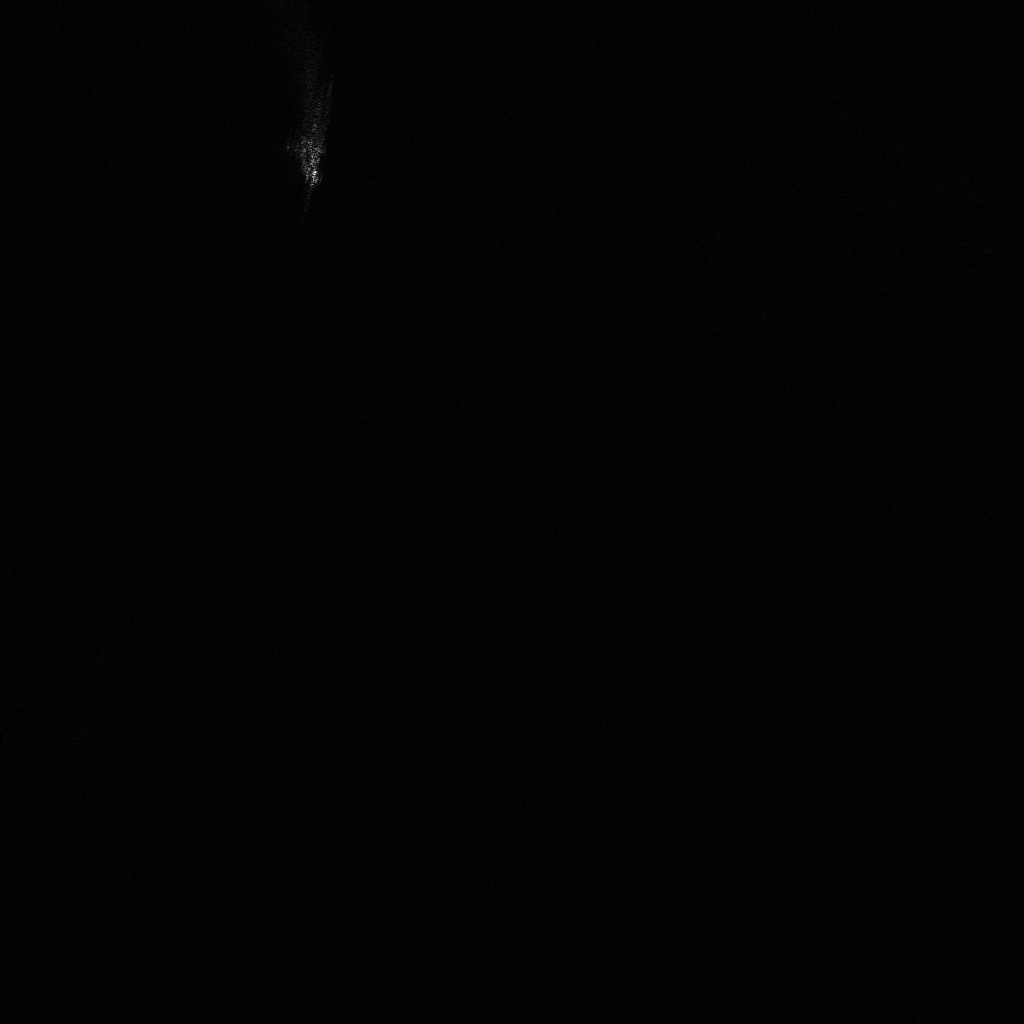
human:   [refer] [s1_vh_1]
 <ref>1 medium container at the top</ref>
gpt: <box>[[27, 14, 33, 17, 90]]</box>